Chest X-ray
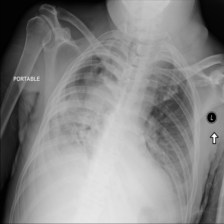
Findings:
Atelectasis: negative
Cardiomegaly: negative
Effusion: negative
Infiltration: negative
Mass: negative
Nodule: negative
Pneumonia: negative
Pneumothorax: negative
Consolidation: negative
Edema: negative
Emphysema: negative
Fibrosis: negative
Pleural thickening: negative
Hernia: negative